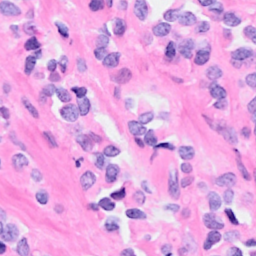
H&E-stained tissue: Breast